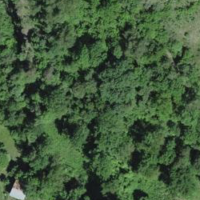
EUNIS habitat code: 43
Species observed at this site:
Tussilago farfara